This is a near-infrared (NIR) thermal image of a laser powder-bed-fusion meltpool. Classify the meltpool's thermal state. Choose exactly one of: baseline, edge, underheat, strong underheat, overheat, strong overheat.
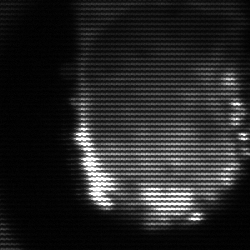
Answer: baseline